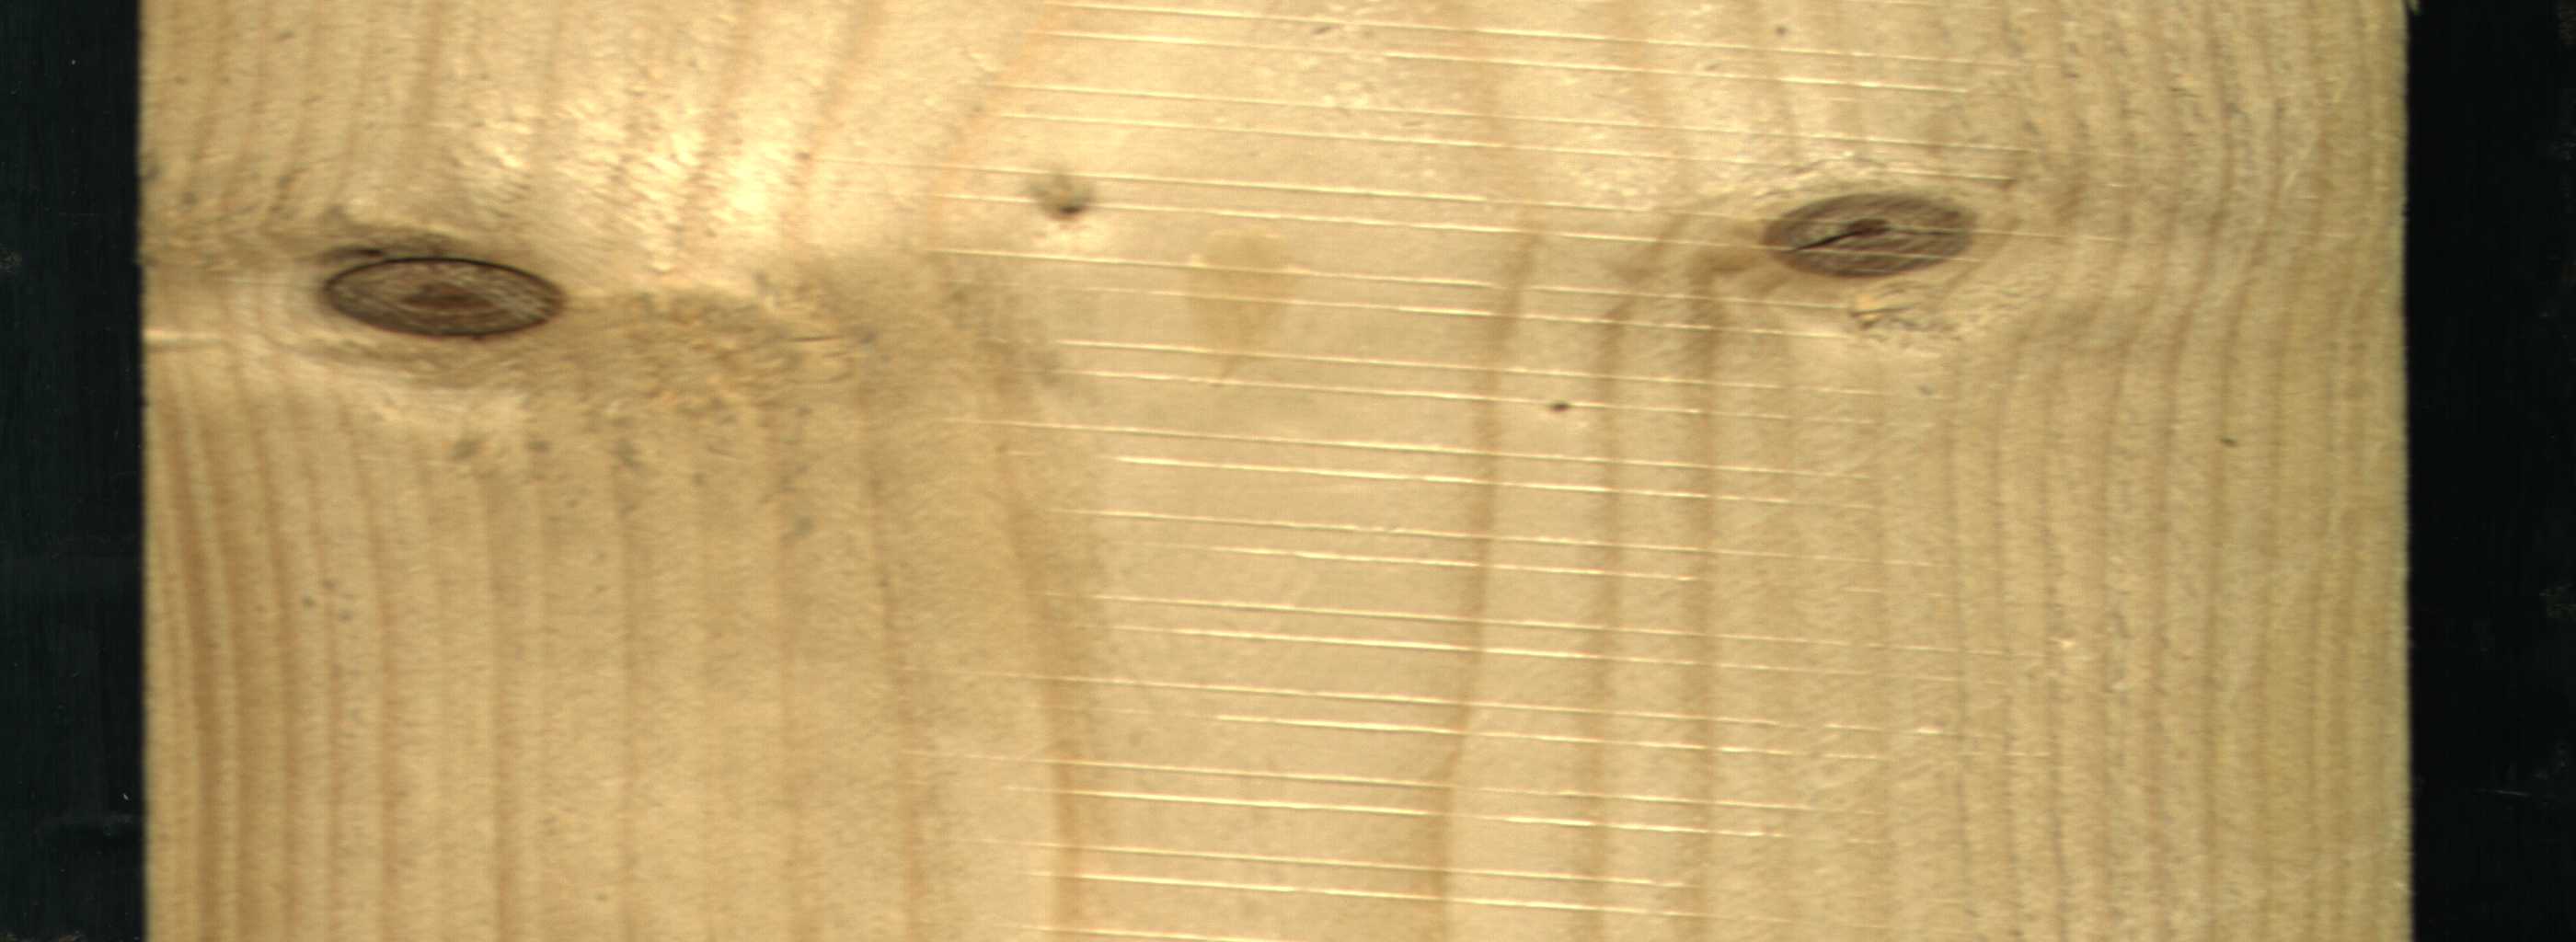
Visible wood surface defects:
knot_with_crack
Live_Knot
Live_Knot